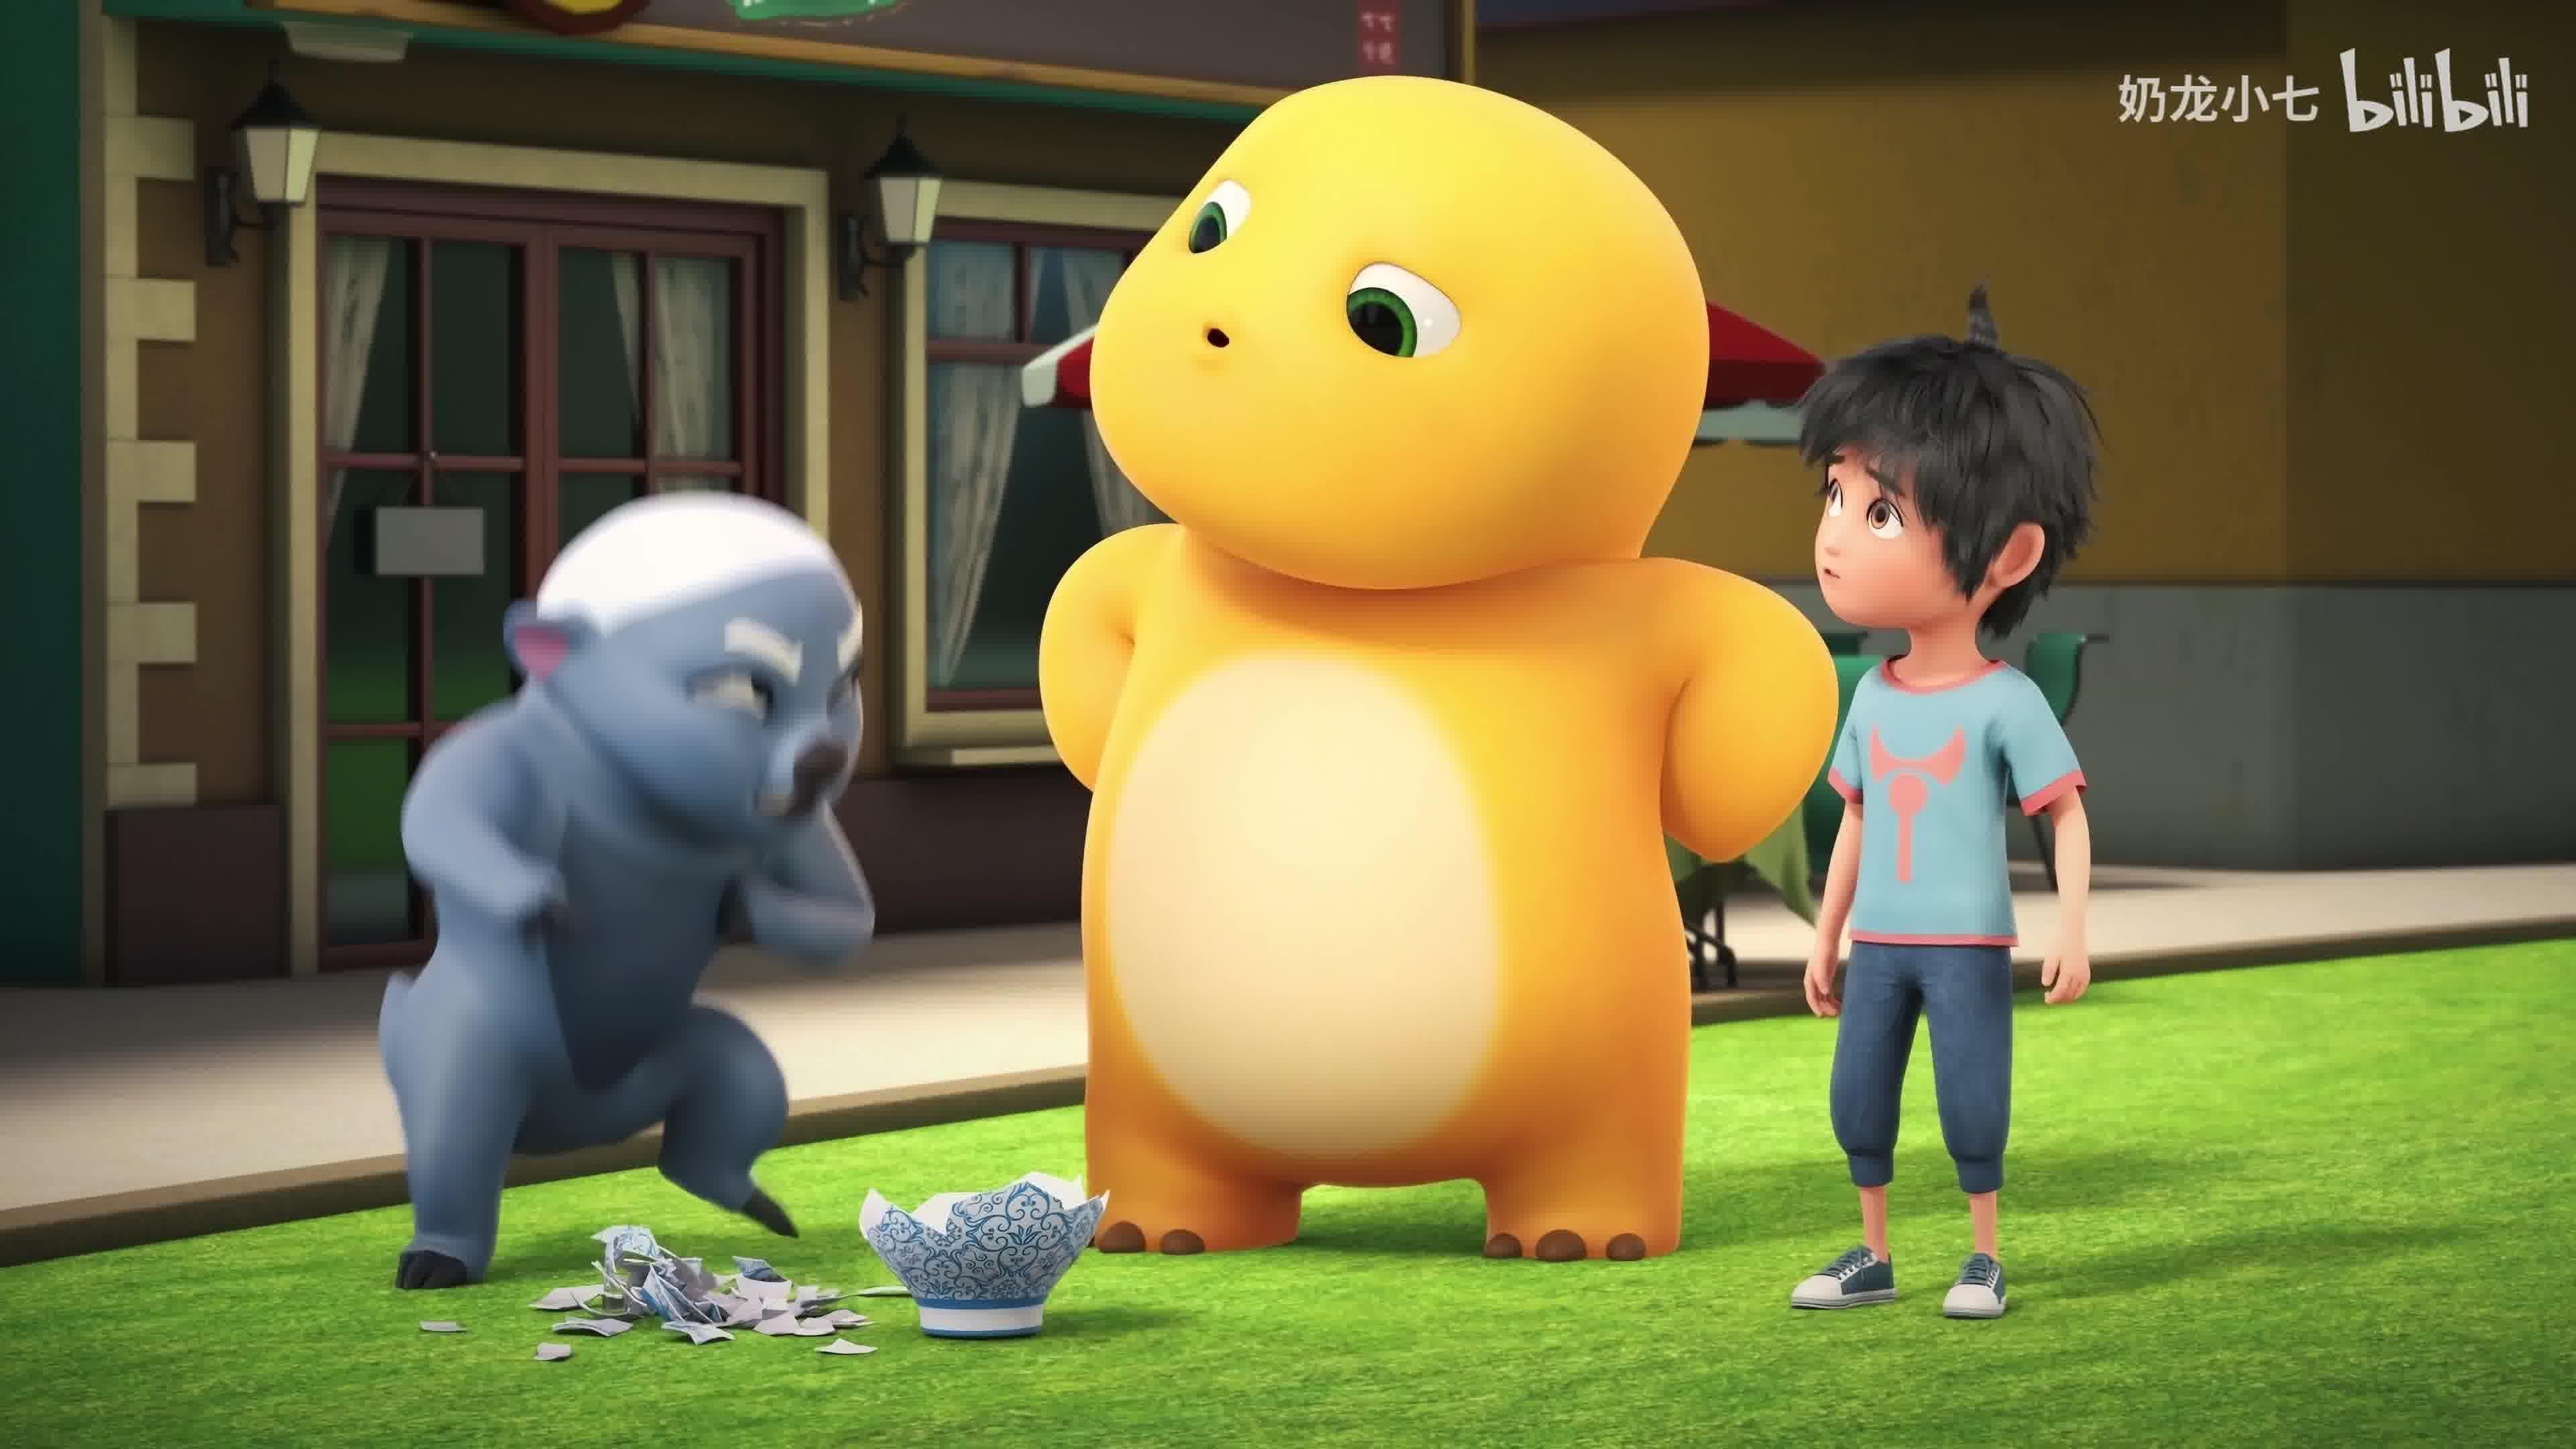
Label: nailong